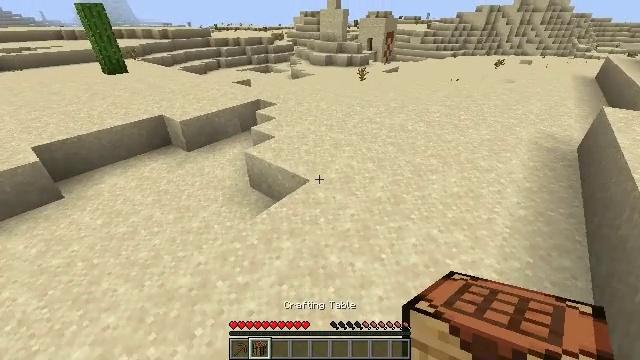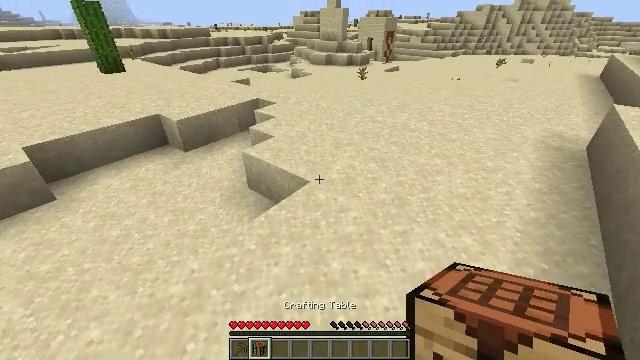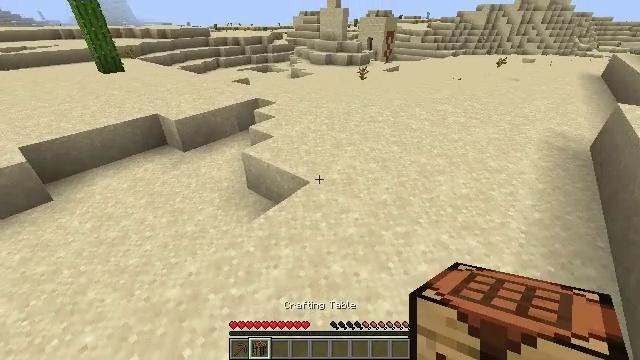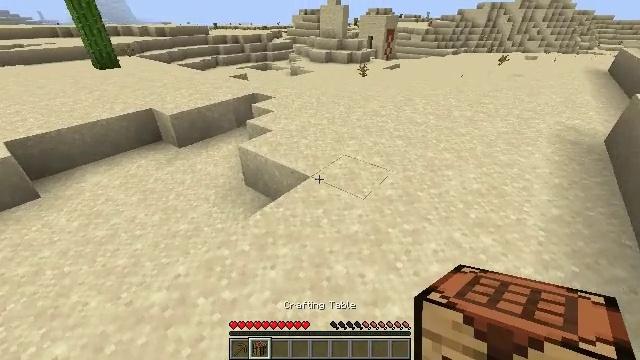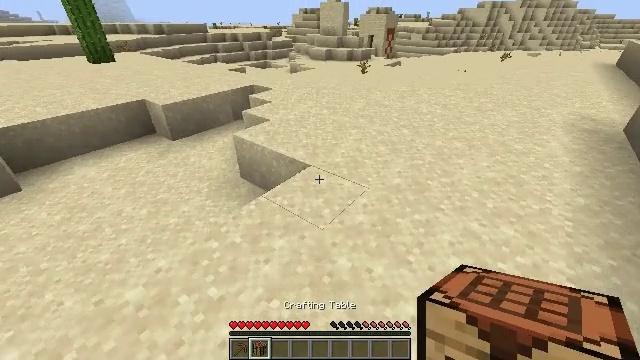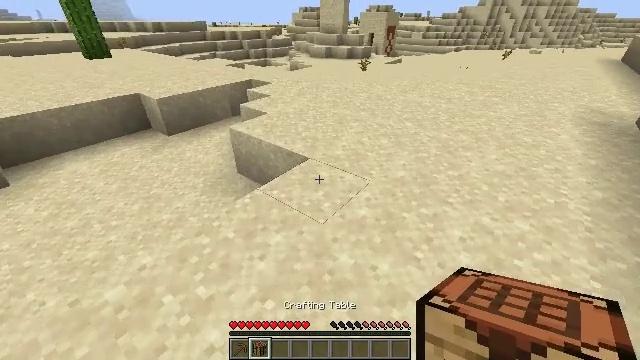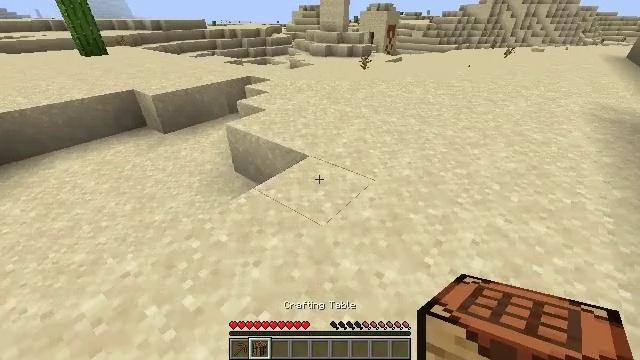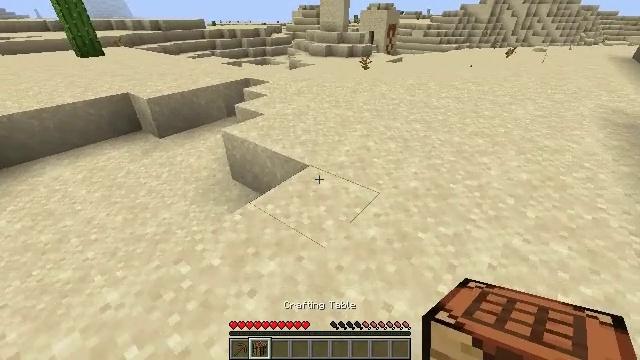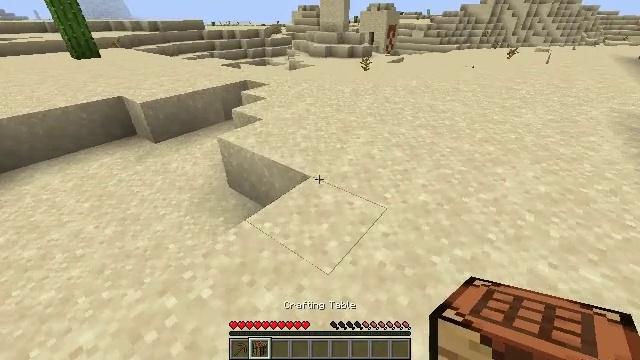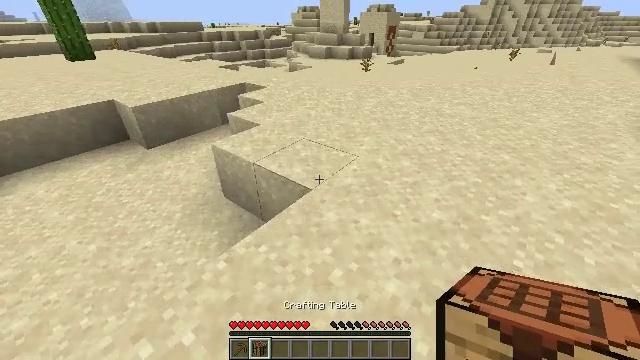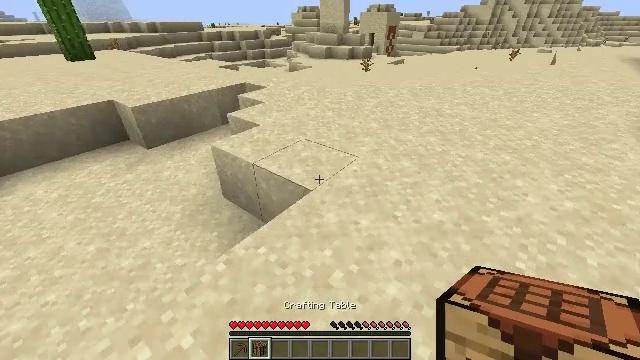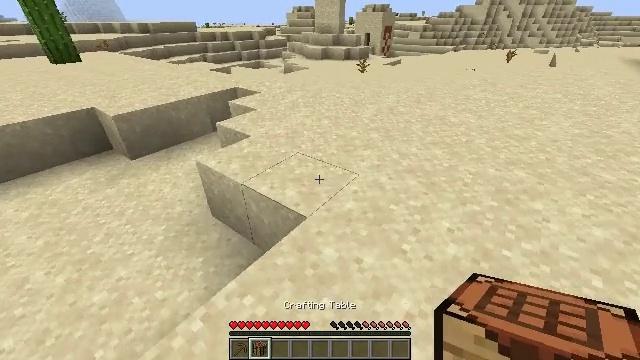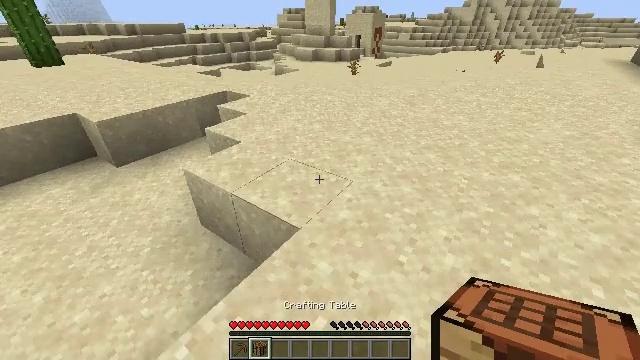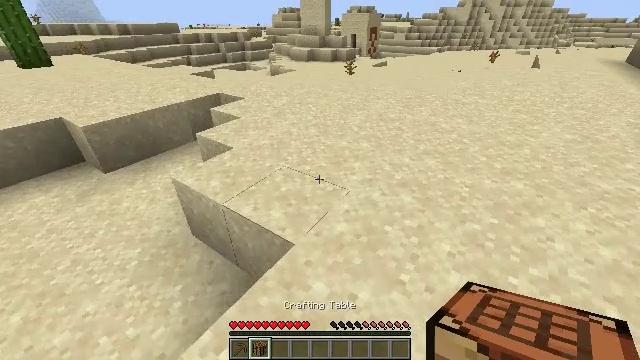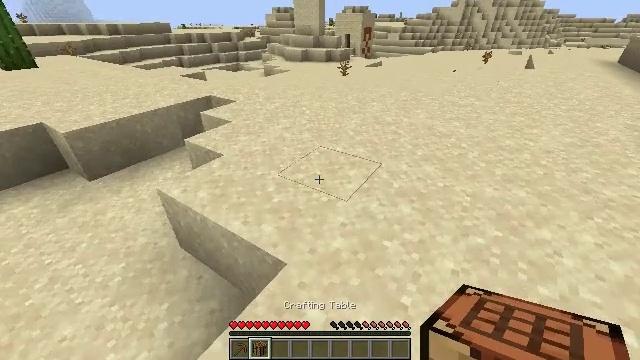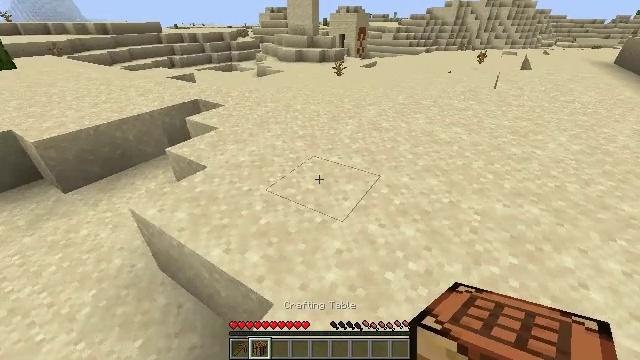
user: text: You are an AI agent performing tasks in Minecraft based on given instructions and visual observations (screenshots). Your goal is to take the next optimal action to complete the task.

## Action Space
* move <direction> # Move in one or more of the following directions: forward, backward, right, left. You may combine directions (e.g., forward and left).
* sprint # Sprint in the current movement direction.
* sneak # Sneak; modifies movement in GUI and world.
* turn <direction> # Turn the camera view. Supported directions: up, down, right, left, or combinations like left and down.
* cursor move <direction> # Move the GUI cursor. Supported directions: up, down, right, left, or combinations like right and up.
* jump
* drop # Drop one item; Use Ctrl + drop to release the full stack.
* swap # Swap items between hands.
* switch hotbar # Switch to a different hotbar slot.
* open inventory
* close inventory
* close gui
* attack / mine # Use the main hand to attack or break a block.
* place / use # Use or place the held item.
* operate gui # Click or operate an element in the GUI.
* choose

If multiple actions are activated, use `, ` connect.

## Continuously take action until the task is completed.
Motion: motion action
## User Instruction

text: Mine the orange terracotta block.
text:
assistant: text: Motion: move forward
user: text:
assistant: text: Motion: move forward
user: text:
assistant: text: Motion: move forward
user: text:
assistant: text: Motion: move forward
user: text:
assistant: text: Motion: move forward
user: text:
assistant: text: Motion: move forward
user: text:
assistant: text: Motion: move forward
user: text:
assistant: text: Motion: move forward
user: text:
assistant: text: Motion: move forward
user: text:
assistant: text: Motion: move forward
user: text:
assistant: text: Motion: move forward
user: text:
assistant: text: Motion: move forward, turn right
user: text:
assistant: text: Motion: move forward
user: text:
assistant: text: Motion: move forward, turn right
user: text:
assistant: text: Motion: move forward, turn right
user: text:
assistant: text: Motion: move forward
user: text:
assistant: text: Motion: move forward, turn right
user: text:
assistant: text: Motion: no_op
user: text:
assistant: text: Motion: no_op
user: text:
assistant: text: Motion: no_op
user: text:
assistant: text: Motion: no_op
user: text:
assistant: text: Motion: no_op
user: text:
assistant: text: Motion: no_op
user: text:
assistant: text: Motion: no_op
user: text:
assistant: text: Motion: no_op
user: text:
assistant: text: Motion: no_op
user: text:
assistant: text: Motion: no_op
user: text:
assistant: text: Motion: no_op
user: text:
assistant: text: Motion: no_op
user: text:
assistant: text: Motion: no_op